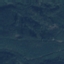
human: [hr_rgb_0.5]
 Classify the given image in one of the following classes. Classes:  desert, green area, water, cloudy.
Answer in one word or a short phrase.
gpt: green area